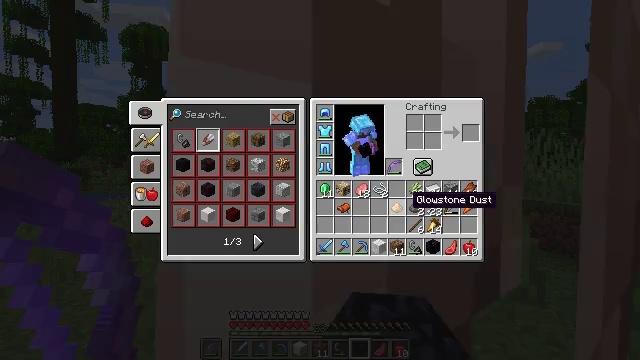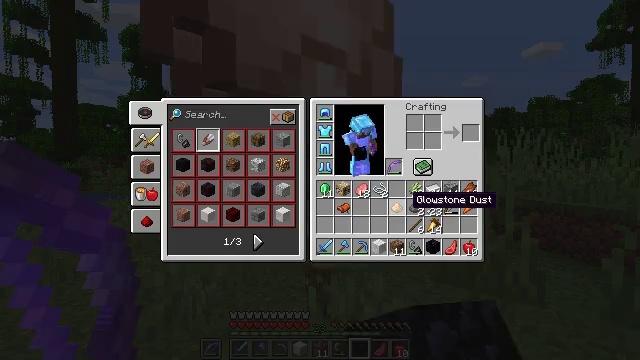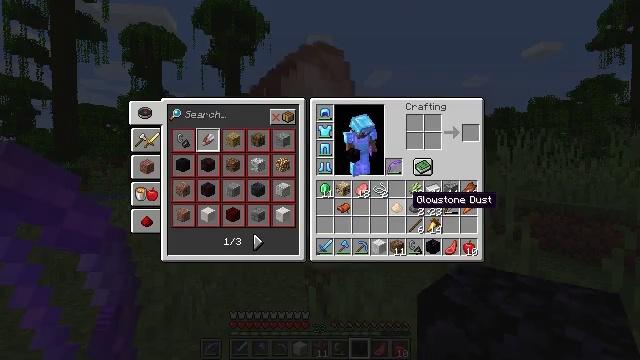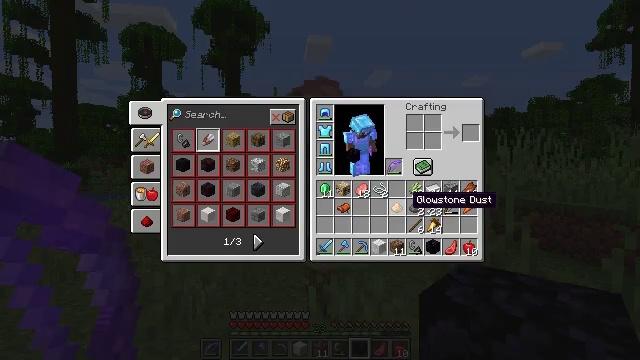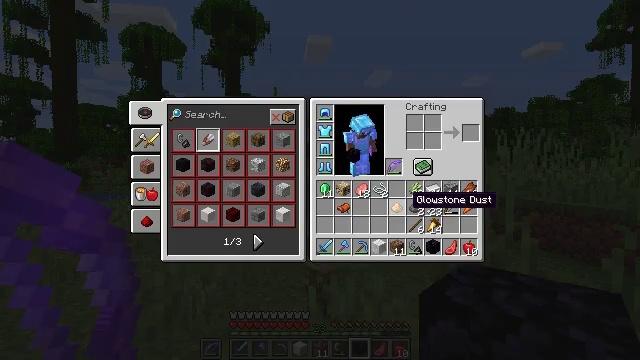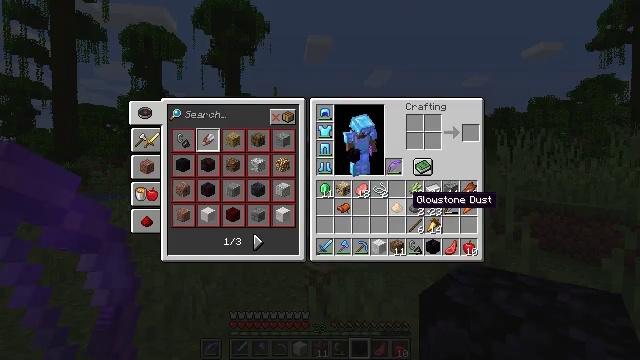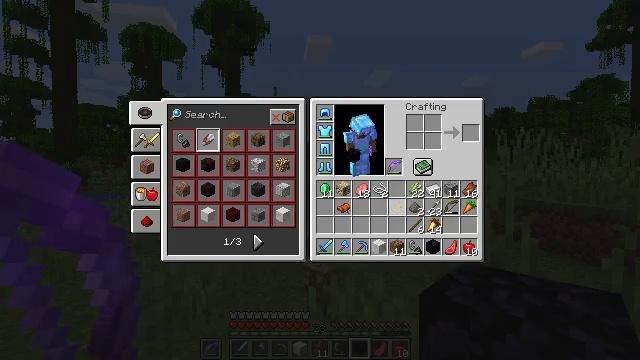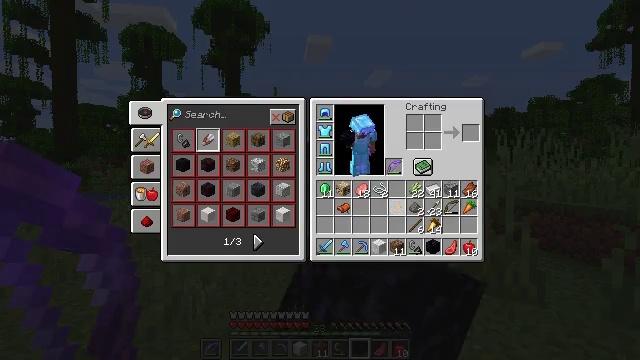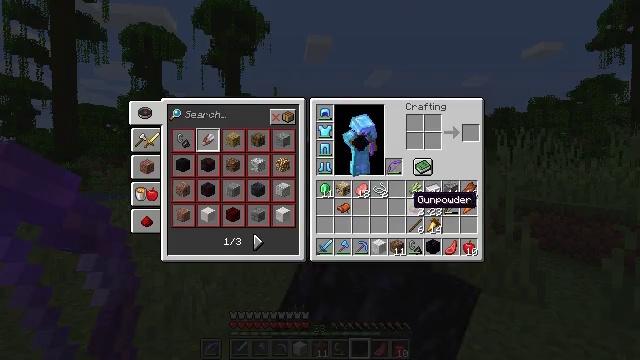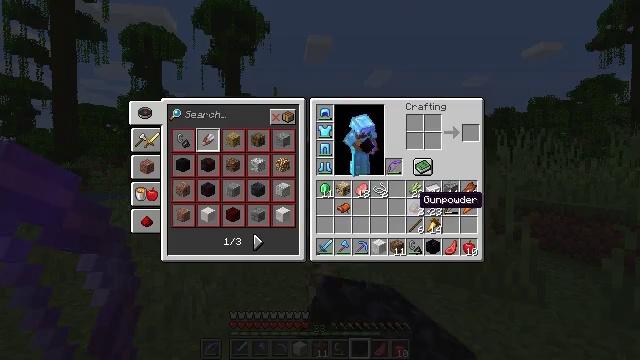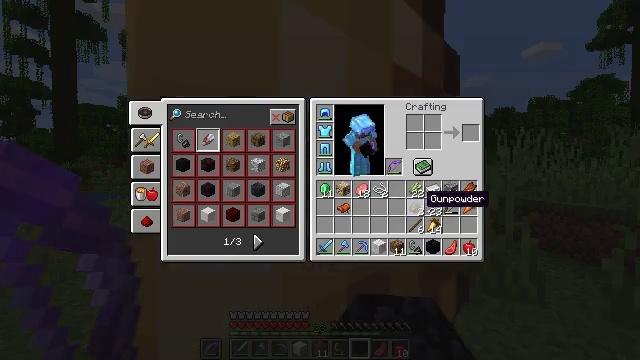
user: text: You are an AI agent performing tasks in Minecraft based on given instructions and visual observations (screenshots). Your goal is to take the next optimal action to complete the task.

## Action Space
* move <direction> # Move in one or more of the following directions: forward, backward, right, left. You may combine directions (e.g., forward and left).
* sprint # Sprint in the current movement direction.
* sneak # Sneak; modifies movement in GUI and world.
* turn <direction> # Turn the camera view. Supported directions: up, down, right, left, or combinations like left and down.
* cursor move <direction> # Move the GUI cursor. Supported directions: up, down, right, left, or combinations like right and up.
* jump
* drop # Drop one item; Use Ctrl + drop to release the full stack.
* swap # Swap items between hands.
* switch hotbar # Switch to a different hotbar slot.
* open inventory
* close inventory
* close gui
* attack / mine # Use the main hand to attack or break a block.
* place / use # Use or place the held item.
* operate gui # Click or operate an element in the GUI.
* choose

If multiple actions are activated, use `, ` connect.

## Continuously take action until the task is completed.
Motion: motion action
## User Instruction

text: Remove glowstone dust from the inventory.
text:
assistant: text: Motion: sprint, open gui
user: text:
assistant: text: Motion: sprint
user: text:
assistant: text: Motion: sprint
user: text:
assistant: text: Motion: sprint
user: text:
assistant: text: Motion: sprint
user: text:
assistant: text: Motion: sprint, drop
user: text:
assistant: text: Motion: sprint, drop
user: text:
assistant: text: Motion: sprint, drop
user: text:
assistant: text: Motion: sprint
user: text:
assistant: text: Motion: sprint, cursor move right
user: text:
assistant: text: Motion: sprint